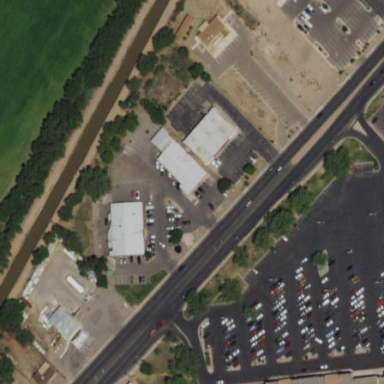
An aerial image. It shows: Commercial area.